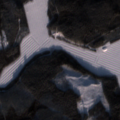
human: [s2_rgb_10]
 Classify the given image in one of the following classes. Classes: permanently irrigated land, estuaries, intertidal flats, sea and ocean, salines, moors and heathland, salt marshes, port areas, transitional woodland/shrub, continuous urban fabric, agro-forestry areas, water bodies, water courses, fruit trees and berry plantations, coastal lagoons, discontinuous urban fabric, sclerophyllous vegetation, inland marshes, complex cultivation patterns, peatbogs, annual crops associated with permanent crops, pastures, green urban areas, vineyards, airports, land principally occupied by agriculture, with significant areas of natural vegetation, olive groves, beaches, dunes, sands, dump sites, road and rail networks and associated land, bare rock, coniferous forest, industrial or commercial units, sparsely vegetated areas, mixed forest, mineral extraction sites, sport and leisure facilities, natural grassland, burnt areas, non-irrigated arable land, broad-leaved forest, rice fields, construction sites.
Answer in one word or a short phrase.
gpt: coniferous forest, mixed forest, transitional woodland/shrub, peatbogs